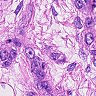
Metastatic tissue present: yes